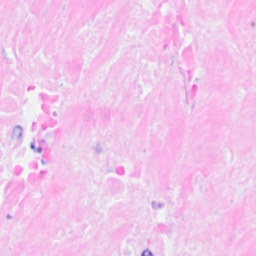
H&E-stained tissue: Breast